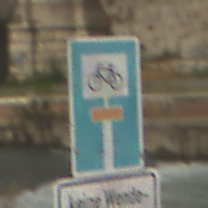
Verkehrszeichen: SackgasseRadverkehrDurchlaessig
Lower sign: HinweisGeaenderteVorfahrtVerkehrsfuehrungVerkehrsregelung3
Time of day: MorningAfternoon
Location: Outdoor (Suburban)
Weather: PartlyCloudy
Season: NotSpecified
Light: Natural